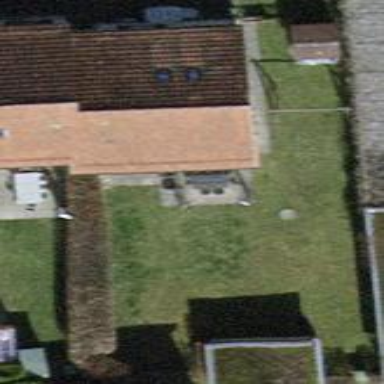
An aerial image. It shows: Building with tiled roof.